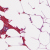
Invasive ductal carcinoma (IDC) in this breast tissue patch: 0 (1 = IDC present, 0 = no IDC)